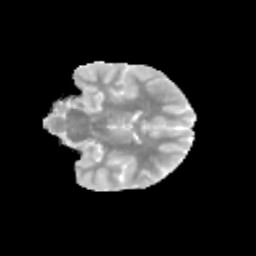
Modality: MD
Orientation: coronal
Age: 12
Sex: female
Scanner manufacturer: siemens
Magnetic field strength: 3 T
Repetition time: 3.8 s
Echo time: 0.07 s